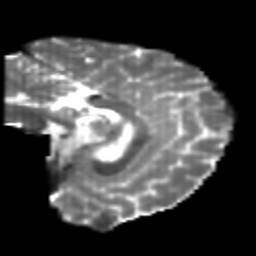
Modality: T2w
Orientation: sagittal
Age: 21
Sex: female
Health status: healthy
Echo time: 0.074 s